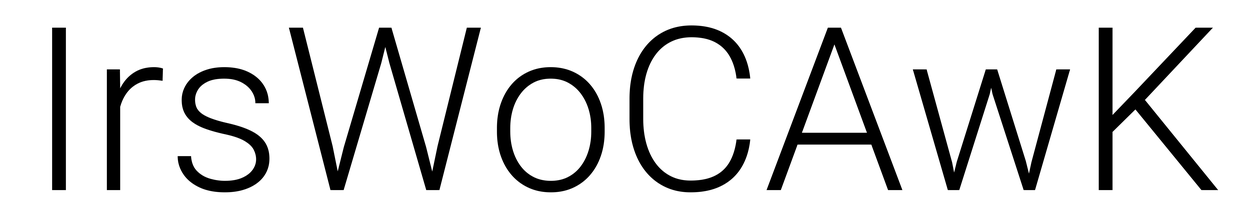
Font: Roboto_Light